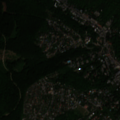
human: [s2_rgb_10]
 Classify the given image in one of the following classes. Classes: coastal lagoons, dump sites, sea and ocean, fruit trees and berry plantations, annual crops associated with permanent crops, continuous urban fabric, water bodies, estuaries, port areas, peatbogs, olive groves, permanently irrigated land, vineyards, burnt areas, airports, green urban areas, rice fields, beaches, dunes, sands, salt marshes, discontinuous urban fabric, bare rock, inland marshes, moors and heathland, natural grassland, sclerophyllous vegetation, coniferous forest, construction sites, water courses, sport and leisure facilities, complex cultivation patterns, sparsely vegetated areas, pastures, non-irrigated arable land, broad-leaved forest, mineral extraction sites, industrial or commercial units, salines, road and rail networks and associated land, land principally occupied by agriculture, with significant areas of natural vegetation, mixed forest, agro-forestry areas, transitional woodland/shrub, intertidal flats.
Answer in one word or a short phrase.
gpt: discontinuous urban fabric, broad-leaved forest